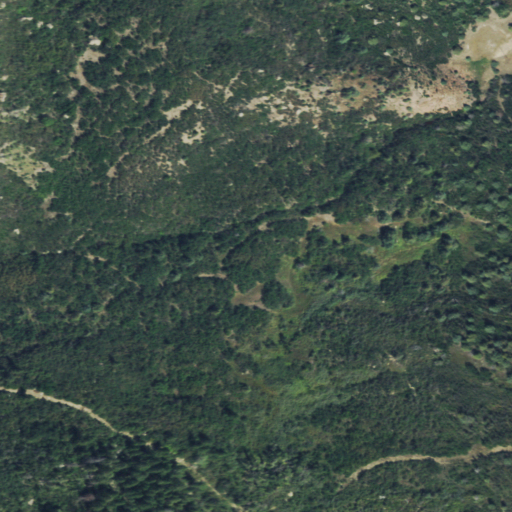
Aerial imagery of valley in Colorado named Freeman Gulch containing deciduous forest, shrub, woody wetlands, and mixed forest